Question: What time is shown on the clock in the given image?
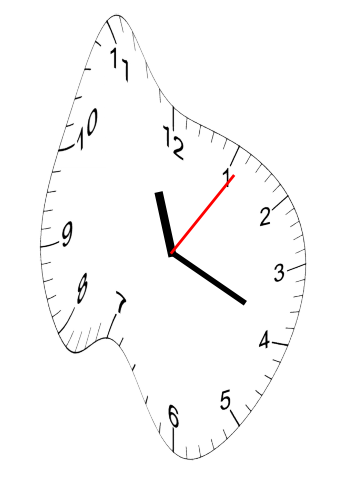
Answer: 11:19:06